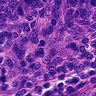
Metastatic tissue present: yes